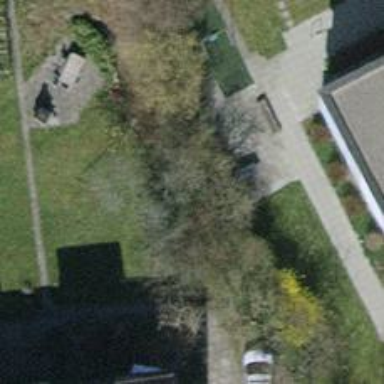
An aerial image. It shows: Urban tree adding natural touch to the cityscape.